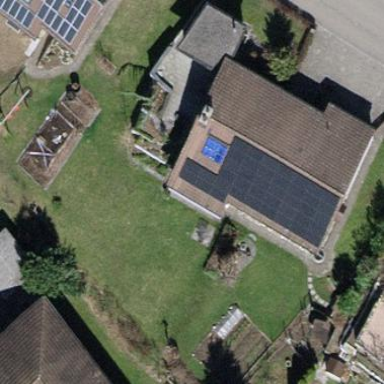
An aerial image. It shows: Solar photovoltaic panel generator.